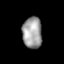
Tissue: lung
Cell type: Epithelial cells
Senescence score: 0.2353
Nuclear area (px): 609
Mean DAPI intensity: 156.654